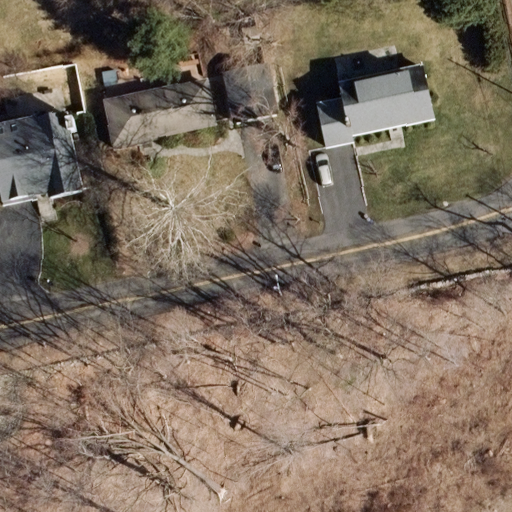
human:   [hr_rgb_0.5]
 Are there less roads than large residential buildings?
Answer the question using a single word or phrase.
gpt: no

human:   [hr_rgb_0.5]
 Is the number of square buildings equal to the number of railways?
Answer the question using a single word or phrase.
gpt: yes

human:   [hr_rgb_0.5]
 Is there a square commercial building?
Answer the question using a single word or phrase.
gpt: no

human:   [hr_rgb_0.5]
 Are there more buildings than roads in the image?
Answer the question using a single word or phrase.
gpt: yes

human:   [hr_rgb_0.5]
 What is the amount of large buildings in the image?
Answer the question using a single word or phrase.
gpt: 0

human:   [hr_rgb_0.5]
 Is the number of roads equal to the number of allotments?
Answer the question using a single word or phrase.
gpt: no

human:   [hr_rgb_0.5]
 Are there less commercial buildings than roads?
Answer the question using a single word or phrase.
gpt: yes

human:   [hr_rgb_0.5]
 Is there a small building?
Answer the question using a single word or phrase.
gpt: yes

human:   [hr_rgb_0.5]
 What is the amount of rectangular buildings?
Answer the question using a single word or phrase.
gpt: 3

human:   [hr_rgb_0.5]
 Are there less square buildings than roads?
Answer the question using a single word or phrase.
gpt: yes

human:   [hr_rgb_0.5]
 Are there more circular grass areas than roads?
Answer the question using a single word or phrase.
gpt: no

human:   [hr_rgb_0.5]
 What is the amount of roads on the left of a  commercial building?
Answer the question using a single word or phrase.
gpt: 0

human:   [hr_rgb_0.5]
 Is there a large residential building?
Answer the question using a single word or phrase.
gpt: no

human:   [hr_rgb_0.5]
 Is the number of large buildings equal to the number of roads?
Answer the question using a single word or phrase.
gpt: no

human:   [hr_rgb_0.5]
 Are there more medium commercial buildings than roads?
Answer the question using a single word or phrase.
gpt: no

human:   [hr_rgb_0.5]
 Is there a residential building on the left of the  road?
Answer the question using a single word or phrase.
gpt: yes

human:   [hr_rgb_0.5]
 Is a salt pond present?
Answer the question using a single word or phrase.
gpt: no

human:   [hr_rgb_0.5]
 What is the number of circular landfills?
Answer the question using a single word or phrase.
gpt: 0

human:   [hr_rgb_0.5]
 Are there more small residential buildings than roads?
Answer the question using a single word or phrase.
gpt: no

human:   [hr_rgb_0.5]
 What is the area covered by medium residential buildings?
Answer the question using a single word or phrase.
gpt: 562m2

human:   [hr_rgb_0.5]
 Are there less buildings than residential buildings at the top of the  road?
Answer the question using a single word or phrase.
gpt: no

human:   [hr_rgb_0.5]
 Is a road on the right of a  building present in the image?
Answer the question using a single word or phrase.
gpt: yes

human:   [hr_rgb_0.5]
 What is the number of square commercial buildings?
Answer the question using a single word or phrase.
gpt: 0

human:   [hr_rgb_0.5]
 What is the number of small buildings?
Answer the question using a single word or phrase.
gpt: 1

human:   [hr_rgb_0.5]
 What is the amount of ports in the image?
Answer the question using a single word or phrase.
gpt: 0

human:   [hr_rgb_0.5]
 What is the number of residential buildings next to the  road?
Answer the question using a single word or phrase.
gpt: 4

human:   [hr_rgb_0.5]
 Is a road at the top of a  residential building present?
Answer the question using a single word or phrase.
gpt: no

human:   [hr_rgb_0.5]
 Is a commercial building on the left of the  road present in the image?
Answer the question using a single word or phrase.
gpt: no

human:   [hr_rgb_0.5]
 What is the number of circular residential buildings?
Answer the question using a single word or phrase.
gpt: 0

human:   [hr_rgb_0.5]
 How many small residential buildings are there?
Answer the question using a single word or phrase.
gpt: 1

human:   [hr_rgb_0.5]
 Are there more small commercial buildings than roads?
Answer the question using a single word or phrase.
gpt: no

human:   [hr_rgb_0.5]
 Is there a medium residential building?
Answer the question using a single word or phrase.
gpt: yes

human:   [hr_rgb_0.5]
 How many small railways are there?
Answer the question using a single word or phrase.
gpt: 0

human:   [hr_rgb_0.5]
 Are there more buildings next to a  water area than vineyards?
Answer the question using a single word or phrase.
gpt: no

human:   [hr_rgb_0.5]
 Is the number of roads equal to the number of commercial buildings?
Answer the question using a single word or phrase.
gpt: no

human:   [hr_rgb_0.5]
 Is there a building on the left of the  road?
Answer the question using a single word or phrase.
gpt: yes